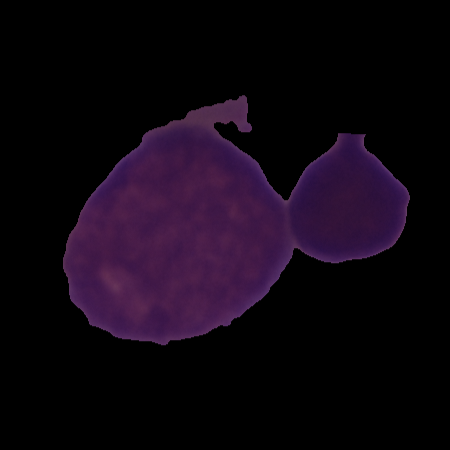
Label: healthy